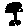
Label: tree